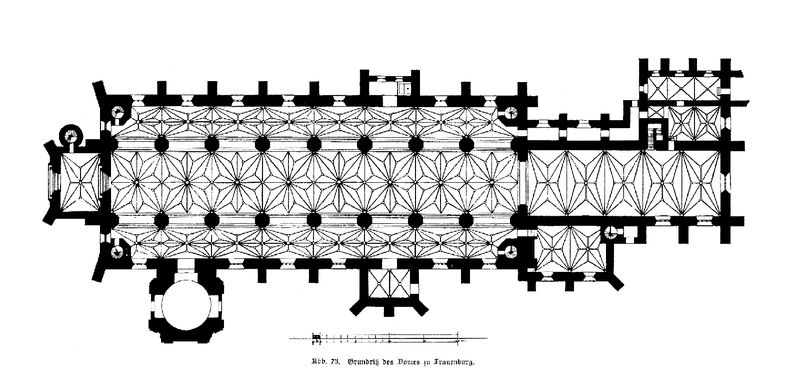
Titel: Olsztyn, Kathedrale Frombork (Frauenburg)
Standort: Olsztyn, Frombork (EU - PL - Ermland)
Schlagwörter: weiß, fenster, pfeiler, schwarz, säule, säulen, tür, zeichnung, gebäude, muster, architektur, kirche, decke, gotik, rund, turm, schiff, schrift, linien, treppen, gefaltet, umriss, wände, vier, eingang, gang, gewölbe, kreuz, dom, symmetrisch, druck, sterne, kreise, räume, kathedrale, langhaus, portal, kreuzrippen, kreuzrippengewölbe, mittelgang, mittelschiff, seitenschiff, apsis, chor, kapelle, plan, joch, streben, gekreuzt, acht, grundriss, massstab, bauzeichnung, vierung, weoss, sterngewölbe, netzgewölbe, nebenschiff, gestaucht, seitengng, hauptschif, säulenm, #gewölbe, netzgewöälbe, vierstrahlig